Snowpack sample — Buffalo Mountain, Silverthorne, Colorado, USA (2/22/26, 2:02 PM MST)
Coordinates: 39.622, -106.113
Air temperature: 33 °F
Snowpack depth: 63 cm
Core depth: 10 cm
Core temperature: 32 °F
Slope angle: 11°, slope face: 116°
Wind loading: low
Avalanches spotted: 0
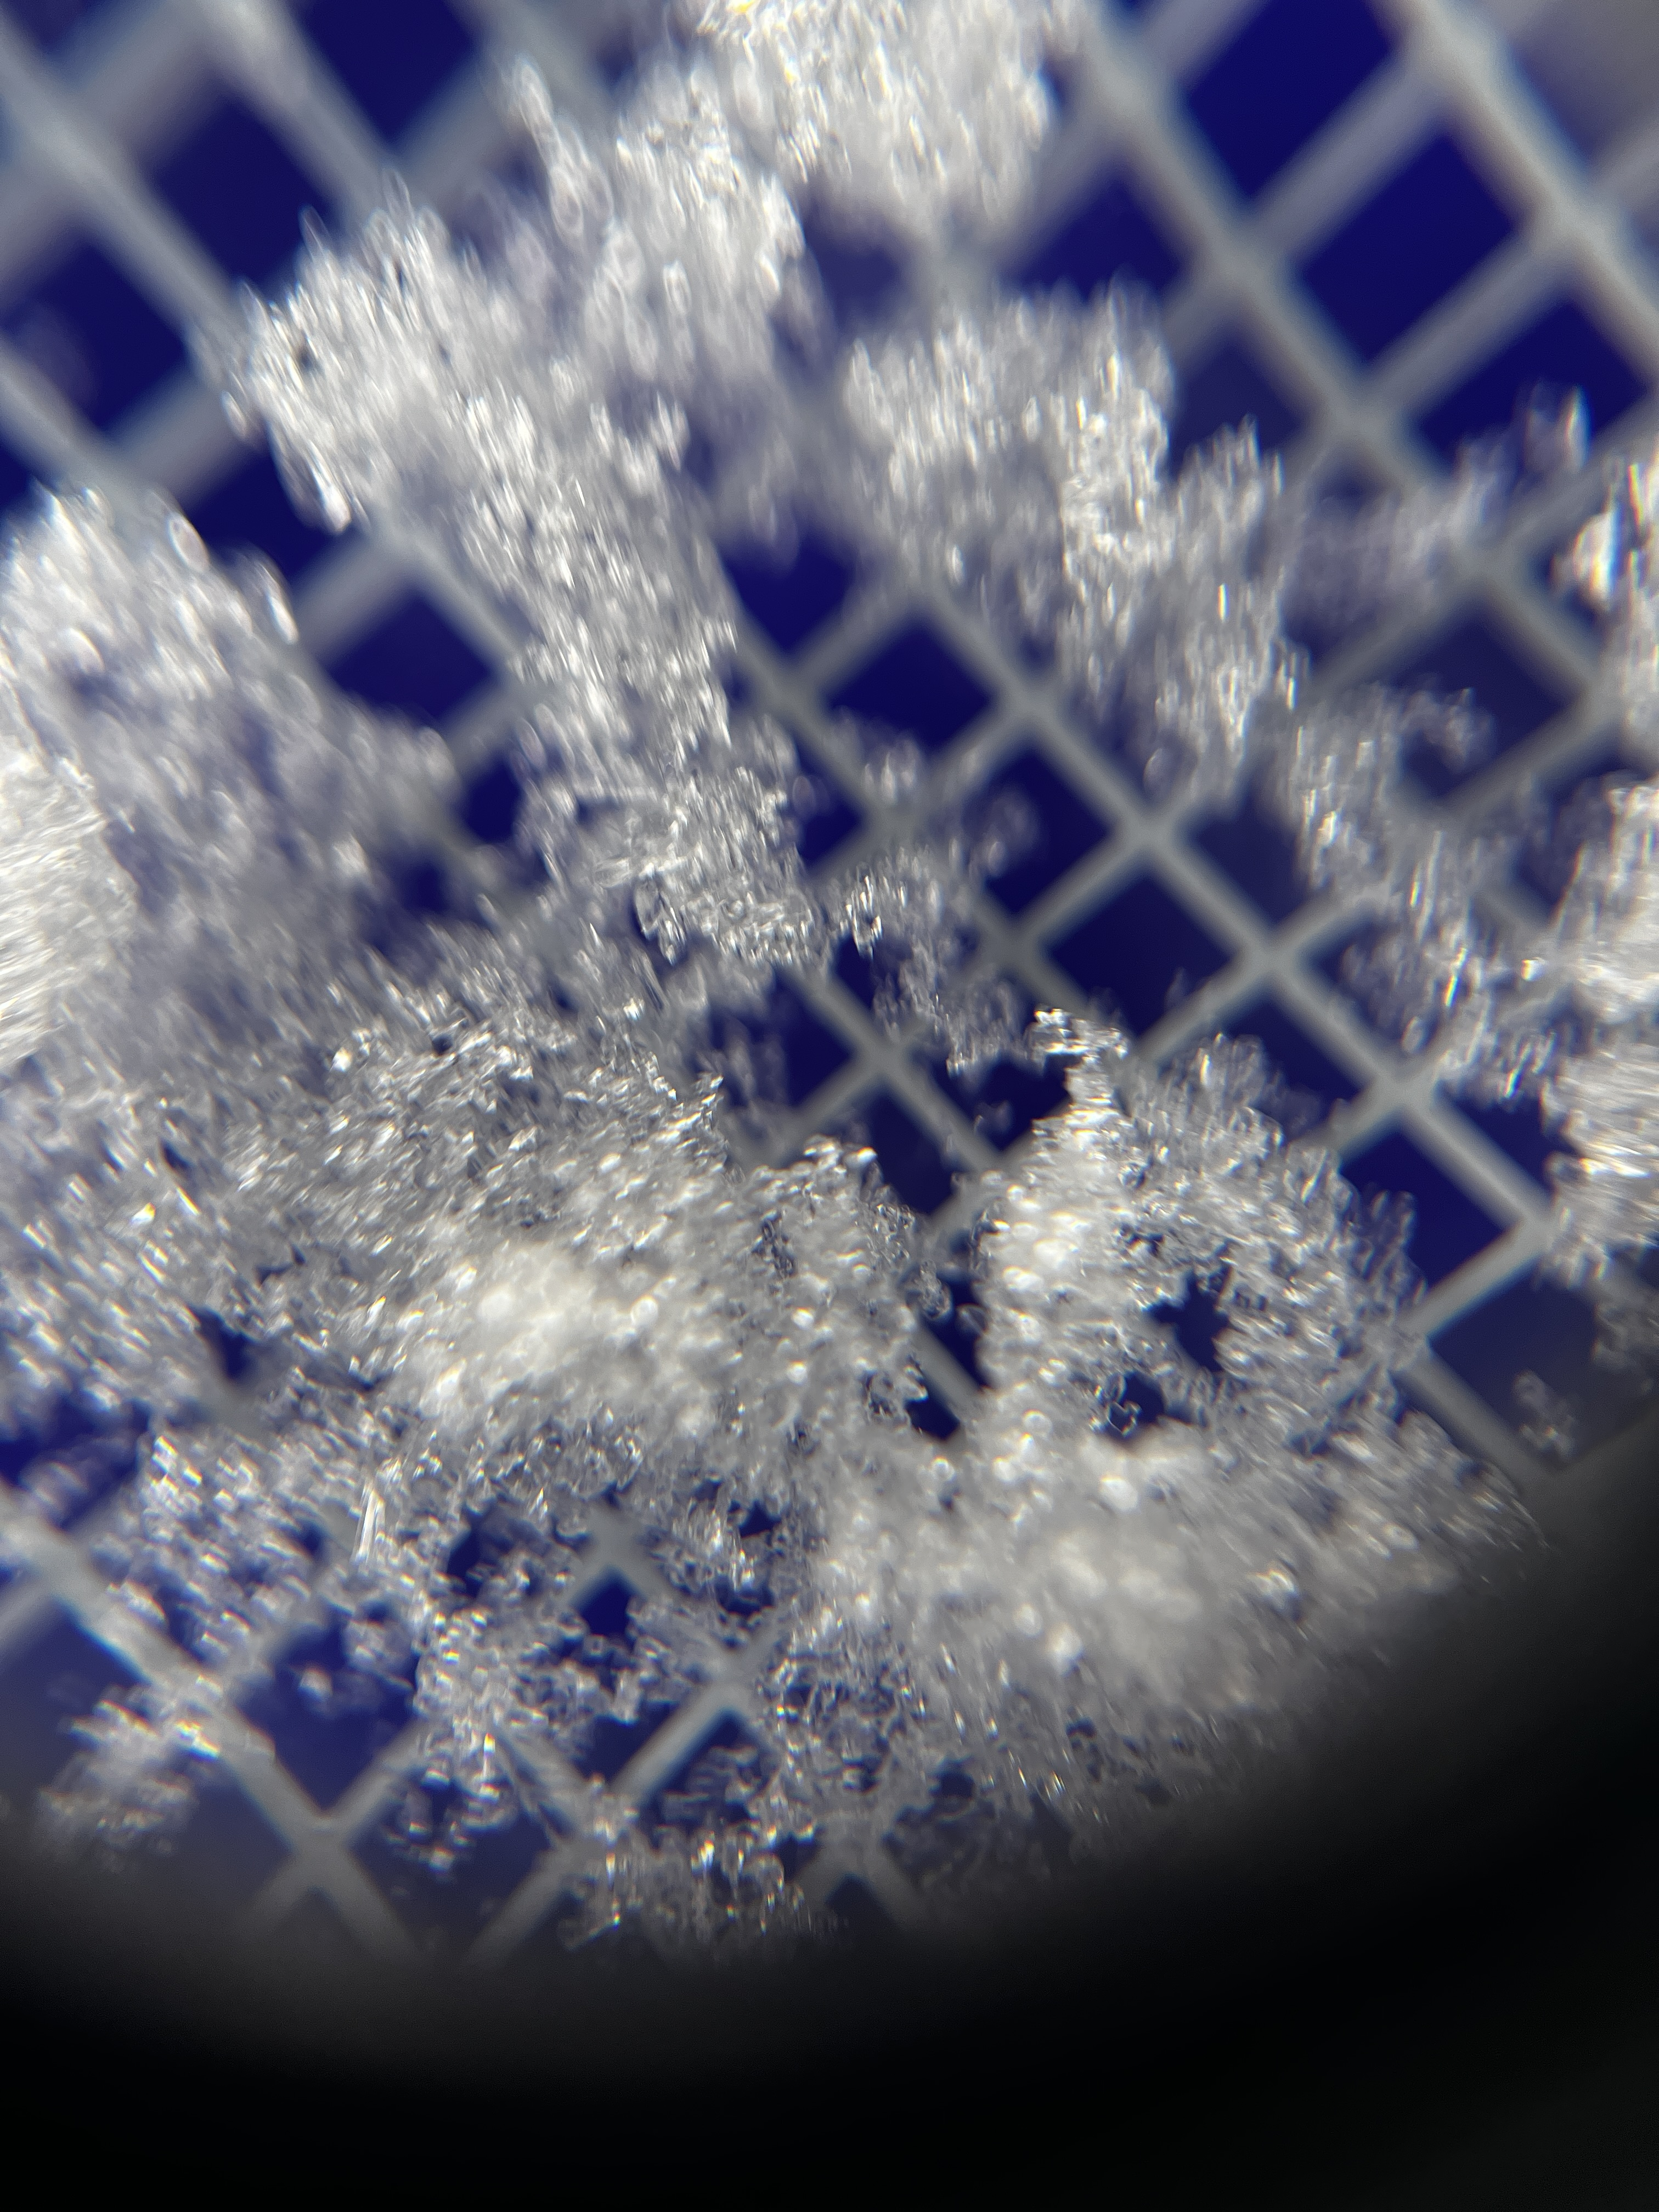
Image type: magnified_profile
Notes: In a firebreak similar to site 1, minimal wind loading with no spotted avalanches (not many faces in view though)